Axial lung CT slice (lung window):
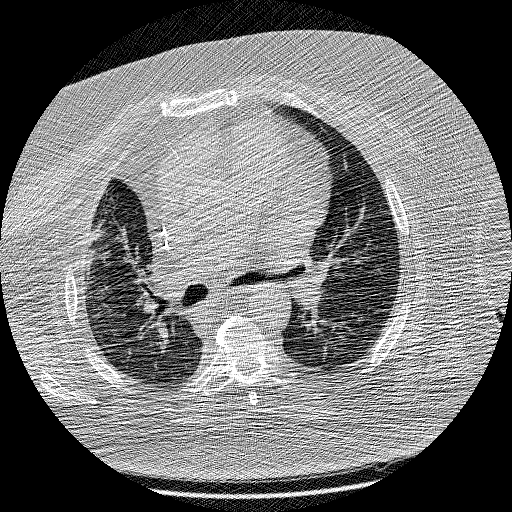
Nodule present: no